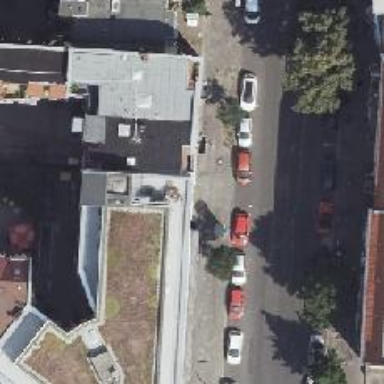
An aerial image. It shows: Parking entrance.